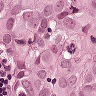
Metastatic tissue present: yes